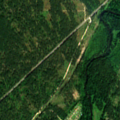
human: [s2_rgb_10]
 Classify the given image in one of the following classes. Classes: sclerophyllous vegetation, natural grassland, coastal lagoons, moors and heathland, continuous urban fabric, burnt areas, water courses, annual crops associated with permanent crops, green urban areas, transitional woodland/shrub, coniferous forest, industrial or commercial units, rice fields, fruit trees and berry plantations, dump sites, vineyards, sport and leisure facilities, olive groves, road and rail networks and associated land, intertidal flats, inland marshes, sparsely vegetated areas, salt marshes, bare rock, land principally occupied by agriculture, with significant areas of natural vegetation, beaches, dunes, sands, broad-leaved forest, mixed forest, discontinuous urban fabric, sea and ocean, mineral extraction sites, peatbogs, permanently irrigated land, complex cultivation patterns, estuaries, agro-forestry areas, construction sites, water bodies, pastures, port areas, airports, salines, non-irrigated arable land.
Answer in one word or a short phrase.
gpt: land principally occupied by agriculture, with significant areas of natural vegetation, broad-leaved forest, coniferous forest, transitional woodland/shrub